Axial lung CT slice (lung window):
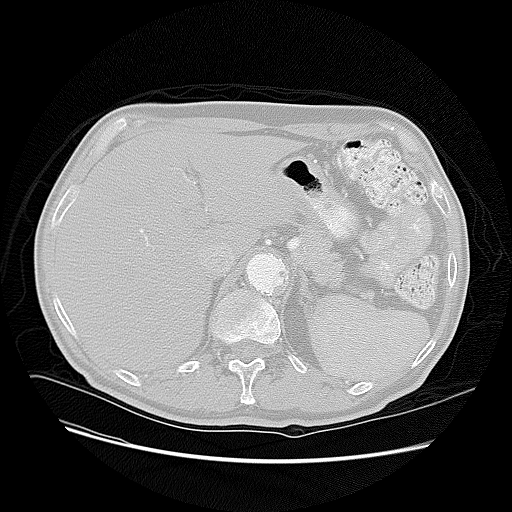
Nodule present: no